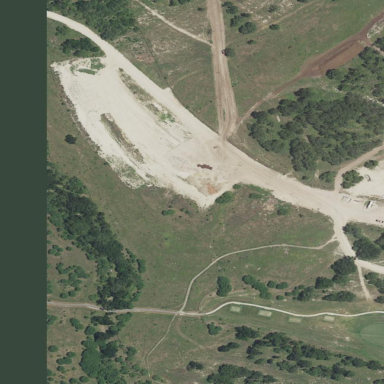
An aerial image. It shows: Area of rough grass used for golf.